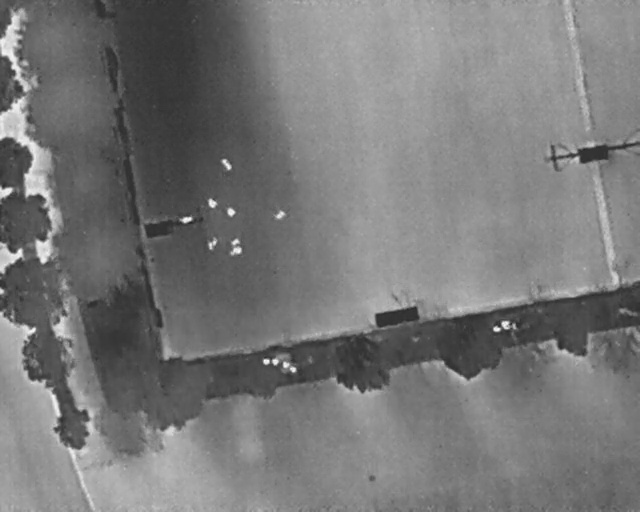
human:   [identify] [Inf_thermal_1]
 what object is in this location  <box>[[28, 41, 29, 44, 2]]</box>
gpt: <ref>1 small person at the left</ref>